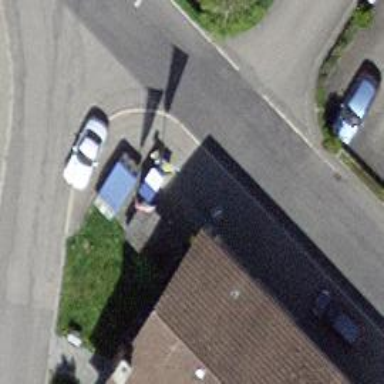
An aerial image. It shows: Post box.